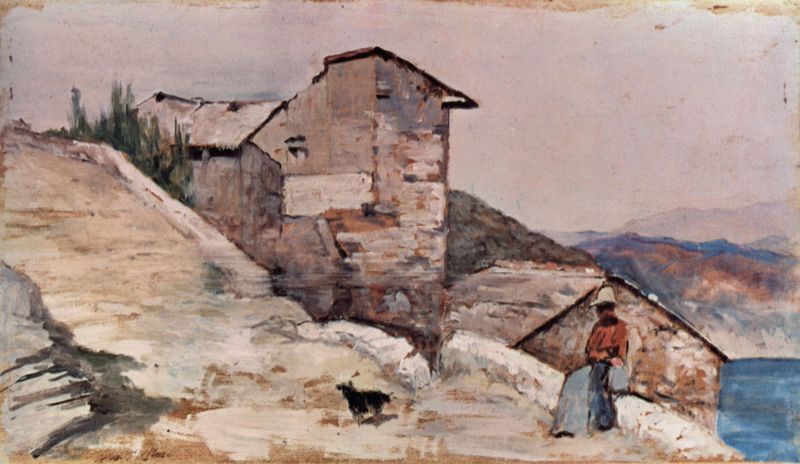
Titel: Gehöft in den Hügeln
Künstler: Giovanni Fattori
Standort: Firenze
Institution: Galleria d'Arte Moderna
Schlagwörter: baum, berg, blau, dunkel, felsen, gemälde, himmel, kopf, mann, meer, schatten, wasser, weiß, wolken, aquarell, bäume, grün, impressionismus, landschaft, sand, see, sitzen, ufer, braun, fenster, frau, grau, hell, hintergrund, holz, hut, kleid, licht, schwarz, skizze, strasse, stuhl, blick, dach, gras, haus, hund, rot, schnee, tier, tiere, tuch, weg, wolke, beige, malerei, rock, alt, hemd, hose, wand, arm, mensch, stein, steine, hände, öl, ferne, horizont, häuser, hügel, nass, natur, einsam, hütte, sonne, sträucher, figur, sitzend, person, anhöhe, turm, hase, zypressen, aussicht, hündchen, schürze, küste, sommer, strand, ecke, fassade, italien, süden, fischer, abhang, warm, berge, fels, gebirge, gipfel, hang, dorf, dächer, giebel, mauer, ziegel, dunst, schattierungen, tag, steil, bauernhof, hof, hütten, rauschen, strohhut, impressionistisch, bucht, wände, katze, ruine, schaf, bruan, alpen, sonnig, eiß, dunkelhäutig, hanglage, karg, kühl, pinien, verblauung, wegrand, hirtin, hüten, ziege, steinhaus, pultdach, dack, ach, einsiedler, ölstudie, meeer, steinhäuser, blauw, bruchbude, hundchen, kleine mauer, lansfschaft, meeresenge, hundd, gaum